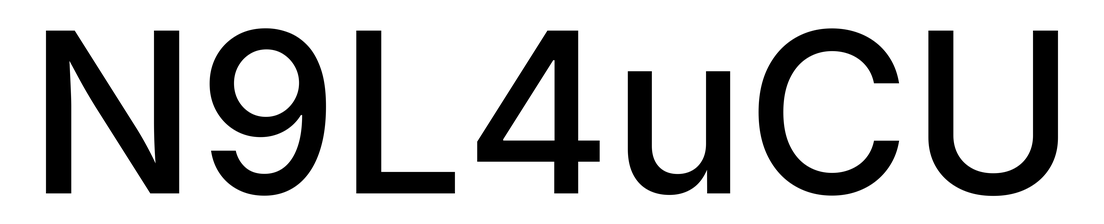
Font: Inter_Medium